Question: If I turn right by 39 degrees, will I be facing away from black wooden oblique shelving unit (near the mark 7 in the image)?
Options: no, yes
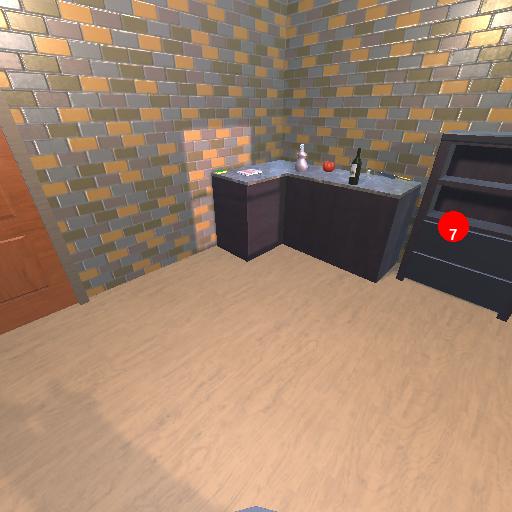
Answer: no